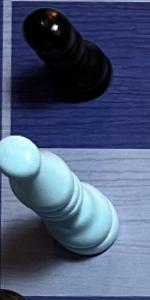
Label: Bishop_White